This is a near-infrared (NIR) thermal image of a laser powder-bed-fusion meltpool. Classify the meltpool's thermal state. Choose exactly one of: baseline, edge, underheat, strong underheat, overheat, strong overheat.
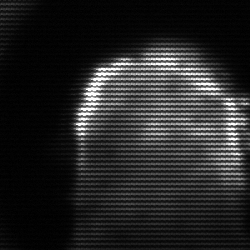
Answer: baseline